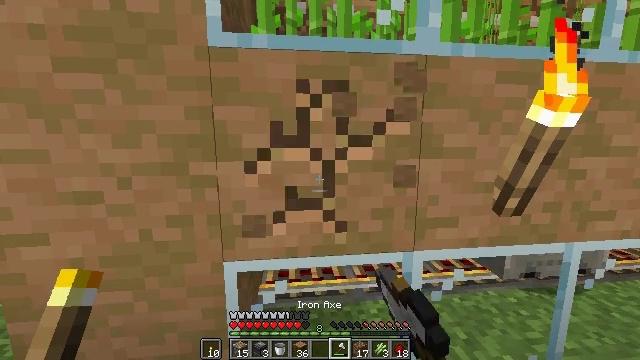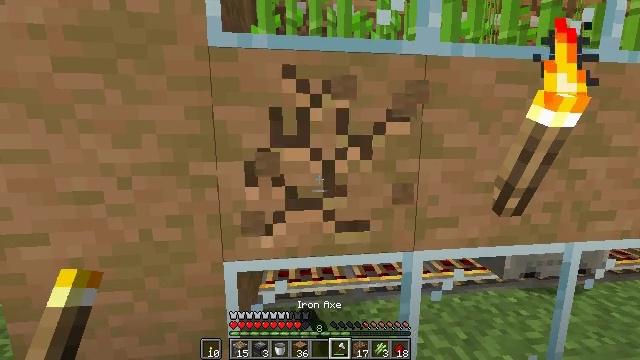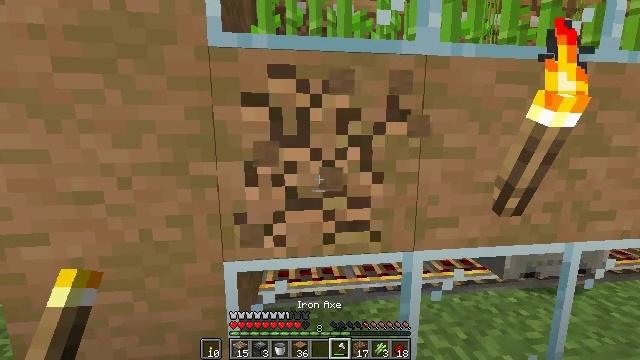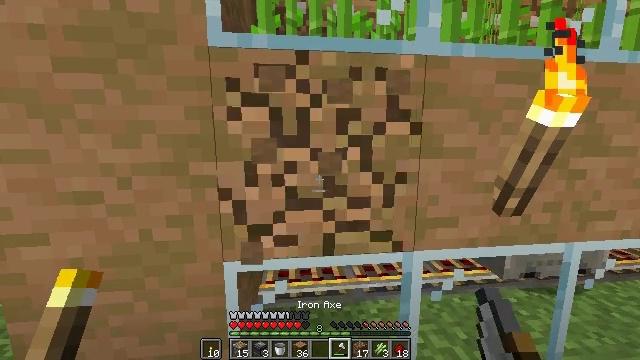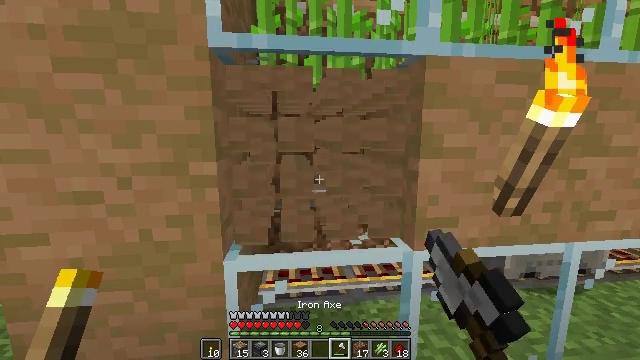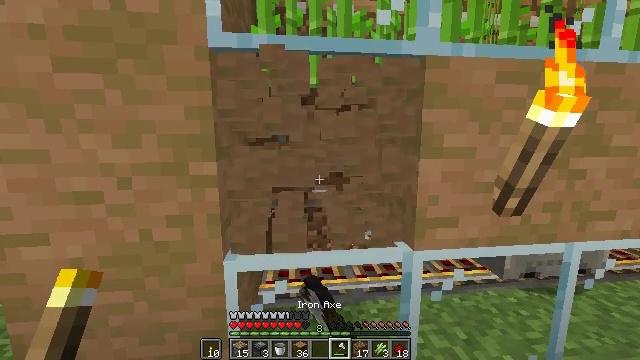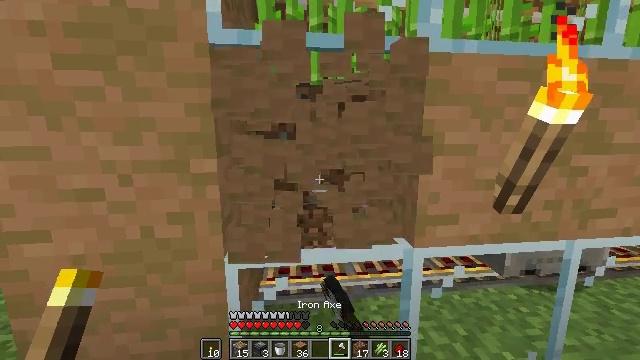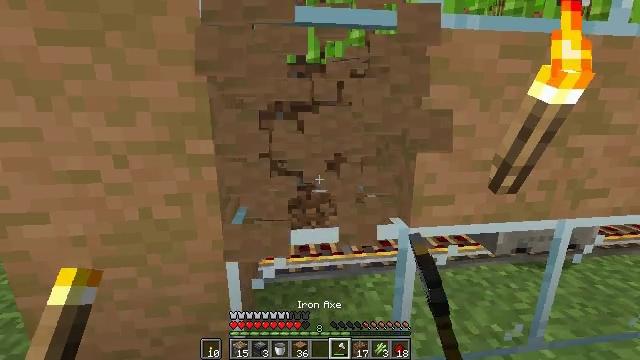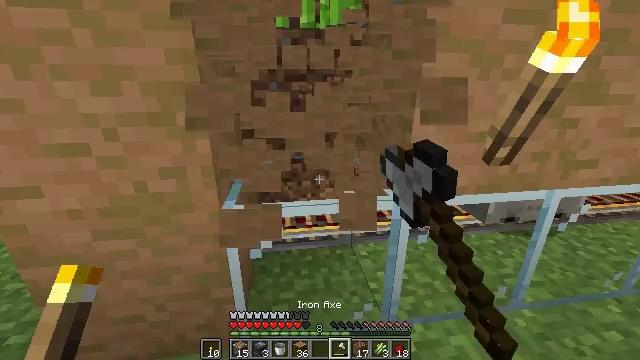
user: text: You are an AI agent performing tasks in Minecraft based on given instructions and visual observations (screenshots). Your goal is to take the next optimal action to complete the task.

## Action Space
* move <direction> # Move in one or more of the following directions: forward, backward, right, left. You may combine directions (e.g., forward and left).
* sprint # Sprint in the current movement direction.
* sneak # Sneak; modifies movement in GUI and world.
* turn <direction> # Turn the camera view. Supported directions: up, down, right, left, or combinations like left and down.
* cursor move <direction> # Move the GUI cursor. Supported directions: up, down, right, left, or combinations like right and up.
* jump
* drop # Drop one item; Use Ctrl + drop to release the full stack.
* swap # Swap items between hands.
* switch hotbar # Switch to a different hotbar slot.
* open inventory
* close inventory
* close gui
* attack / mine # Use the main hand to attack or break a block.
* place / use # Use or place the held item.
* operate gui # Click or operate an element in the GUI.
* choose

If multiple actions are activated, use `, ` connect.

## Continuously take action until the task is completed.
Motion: motion action
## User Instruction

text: Break the stripped jungle log.
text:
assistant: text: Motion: attack / mine
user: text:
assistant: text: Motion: attack / mine
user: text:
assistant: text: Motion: attack / mine
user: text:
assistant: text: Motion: attack / mine
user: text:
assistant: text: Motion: attack / mine
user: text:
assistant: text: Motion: attack / mine
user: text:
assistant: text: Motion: turn down, attack / mine
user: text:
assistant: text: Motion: turn right and down, attack / mine
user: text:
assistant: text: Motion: attack / mine